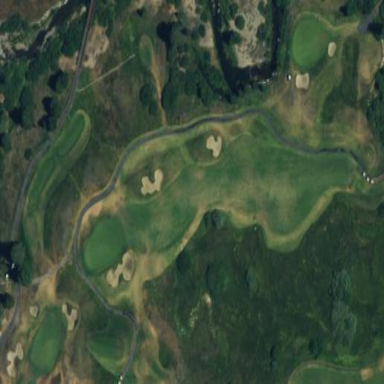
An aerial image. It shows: Golf fairway surrounded by grass.